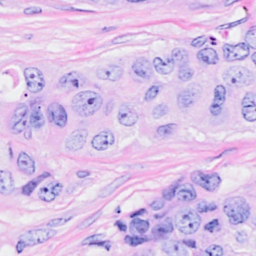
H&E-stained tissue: Breast